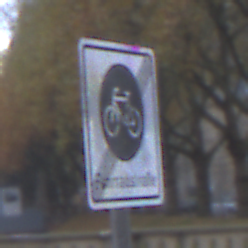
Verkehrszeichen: EndeFahrradstrasse
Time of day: SunriseSunset
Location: Outdoor (Urban)
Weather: PartlyCloudy
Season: NotSpecified
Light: Natural